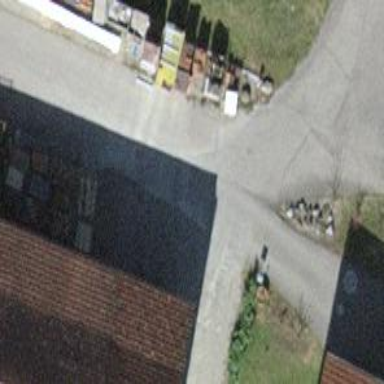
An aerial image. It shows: Residential road.